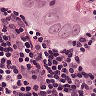
Metastatic tissue present: yes